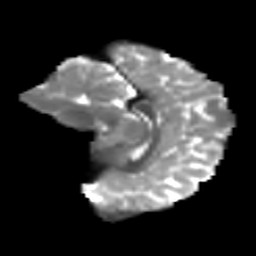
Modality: T2w
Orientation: sagittal
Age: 12
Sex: female
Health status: ill
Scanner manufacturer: ge
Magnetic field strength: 3 T
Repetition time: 6.752 s
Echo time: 0.079 s